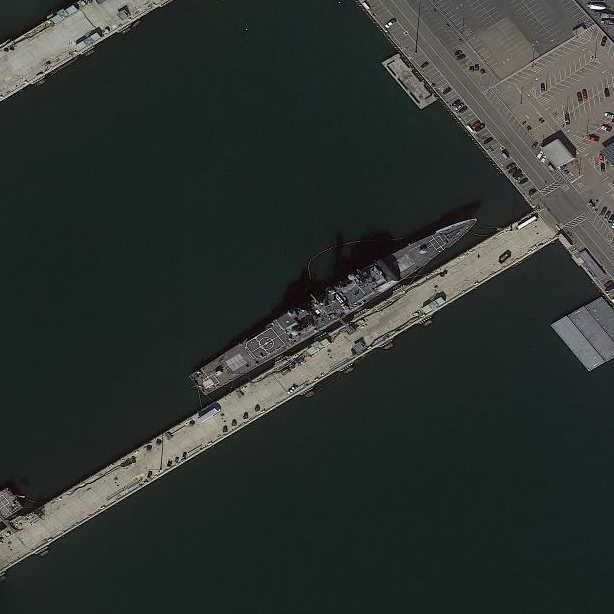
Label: Ticonderoga-class_cruiser